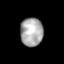
Tissue: lung
Cell type: Epithelial cells
Senescence score: 0.2295
Nuclear area (px): 637
Mean DAPI intensity: 169.071